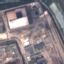
Label: Industrial